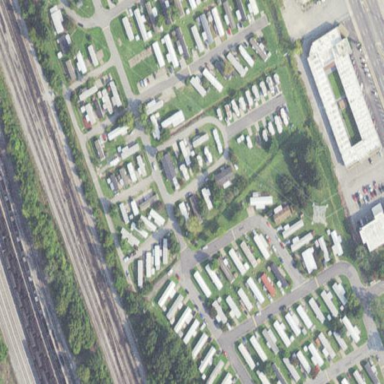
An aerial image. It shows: Residential area designated as trailer park.